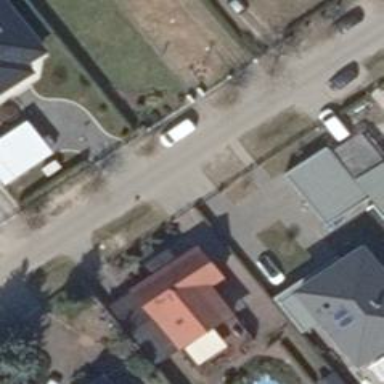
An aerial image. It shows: Footway.